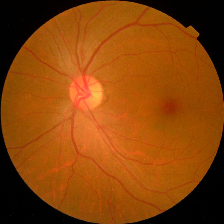
Diabetic retinopathy grade: No DR